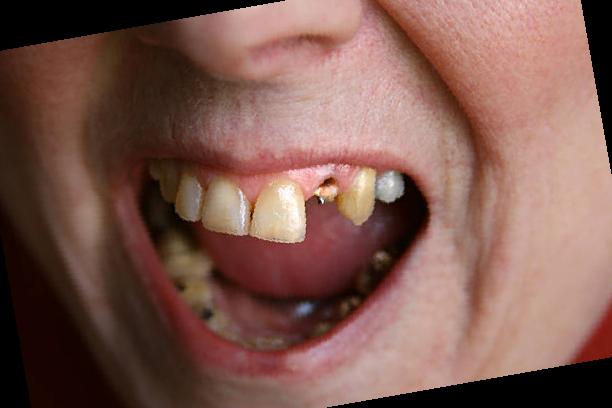
Condition: hypodontia